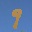
Label: 9